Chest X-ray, PA view. Patient: 18 years old, sex M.
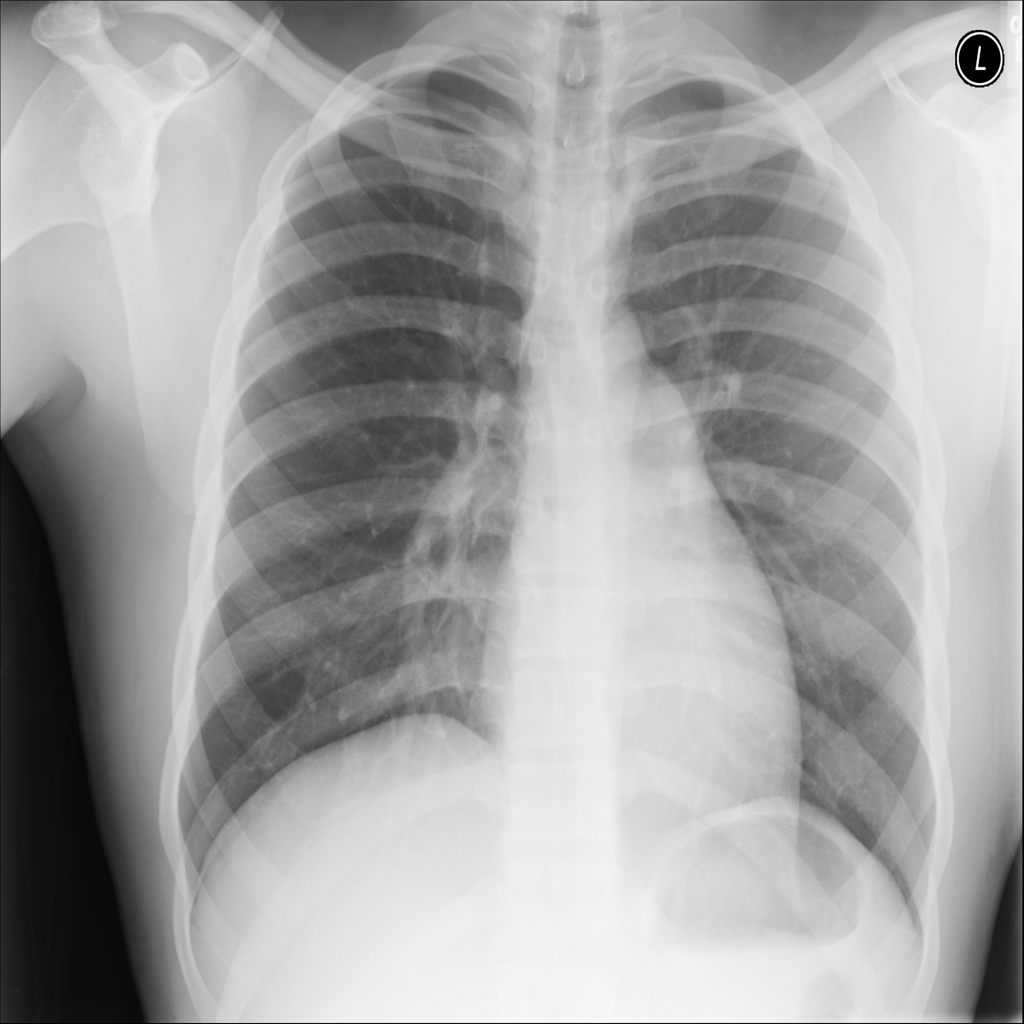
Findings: No Finding